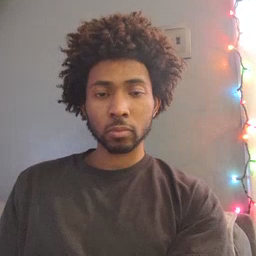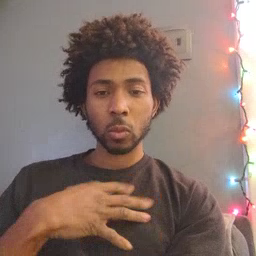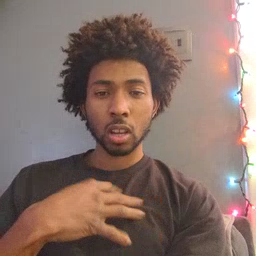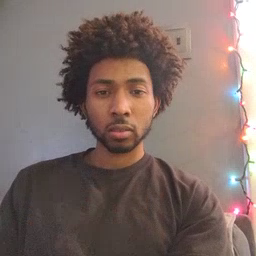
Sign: white